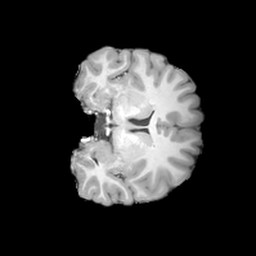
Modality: T1w
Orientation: coronal
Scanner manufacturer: siemens
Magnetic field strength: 3 T
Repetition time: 2 s
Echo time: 0.0024 s